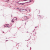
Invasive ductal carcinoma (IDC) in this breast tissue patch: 0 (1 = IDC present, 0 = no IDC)